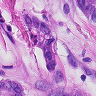
Metastatic tissue present: yes